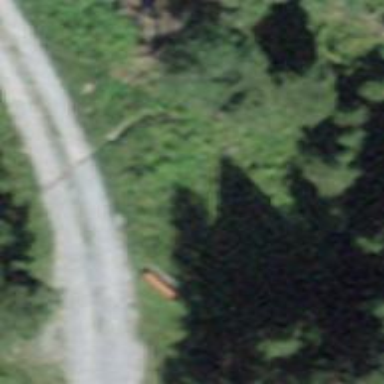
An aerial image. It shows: Bench.